Question: I want to align a check box(red highlighted area) According to other respective fields.

This is main method I am using to generate this
'''
public class DialogTesting extends JFrame{
public static void main(String args[])
{
JFrame frame = new JFrame();
frame.setSize(320,250);
frame.setLocation(400,400);
JTextField txtUserName,txtHostName,txtPortNo,txtSID;
JPasswordField txtPassword;
JPanel mainPanel;
JCheckBox chkBoxSaveConnection;
mainPanel = new JPanel();
mainPanel.setBorder(BorderFactory.createEmptyBorder());
mainPanel.setPreferredSize(new Dimension(300, 210));
mainPanel.setLayout(new FlowLayout());
JLabel l_label = null;
txtUserName = new JTextField("K_USERNAME", 15);
txtUserName.putClientProperty("maxlength", 200);
l_label = new JLabel("User Name");
l_label.setPreferredSize(new Dimension(100, 30));
mainPanel.add(l_label);
mainPanel.add(txtUserName);
txtPassword = new JPasswordField("K_PASSWORD", 15);
txtUserName.putClientProperty("maxlength", 200);
l_label = new JLabel("Password");
l_label.setPreferredSize(new Dimension(100, 30));
mainPanel.add(l_label);
mainPanel.add(txtPassword);
txtHostName = new JTextField("K_HOSTNAME", 15);
txtHostName.putClientProperty("maxlength", 200);
l_label = new JLabel("Host Name");
l_label.setPreferredSize(new Dimension(100, 30));
mainPanel.add(l_label);
mainPanel.add(txtHostName);
txtPortNo = new JTextField("K_PORTNO", 15);
l_label = new JLabel("Port Number");
l_label.setPreferredSize(new Dimension(100, 30));
txtPortNo.putClientProperty("maxlength", 200);
mainPanel.add(l_label);
mainPanel.add(txtPortNo);
txtSID = new JTextField("K_SID", 15);
l_label = new JLabel("SID number");
l_label.setPreferredSize(new Dimension(100, 30));
txtPortNo.putClientProperty("maxlength", 200);
mainPanel.add(l_label);
mainPanel.add(txtSID);
chkBoxSaveConnection = new JCheckBox();
l_label = new JLabel("chkBoxSaveConnection");
l_label.setPreferredSize(new Dimension(150, 30));
mainPanel.add(l_label);
mainPanel.add(chkBoxSaveConnection);
mainPanel.setVisible(true);
frame.add(mainPanel);
frame.setVisible(true);
}
}
'''
Here I want to make check box(Red Highlighted area) align according to other fields
I tried this solution to make it align properly
'''
mainPanel.setLayout(new GridLayout());
GridBagConstraints l_bag_constraints = new GridBagConstraints();
l_bag_constraints.fill = GridBagConstraints.HORIZONTAL;
mainPanel.add(jlabel,FieldMapperHelper.getGridBagCompPosition(l_bag_constraints,0,0,10,1,0,10)
);
mainPanel.add(txtUserName
,FieldMapperHelper.getGridBagCompPosition(l_bag_constraints,0,1,10,1,0,10)
);
'''
But in this case it is showing me very small text box.
Please let me know if you want any thing else apart from it.
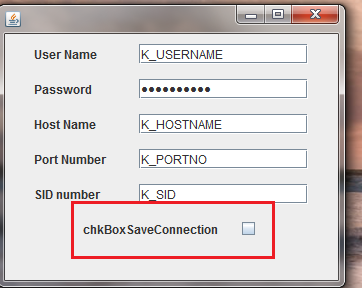
Answer: Ok, so your problem is that you don't use an appropriate LayoutManager and you are also forced to set preferred sizes (you should simply never do that).
Here is an update version of your code which uses 'GridBagLayout' and should works nicely:

'''
import java.awt.GridBagConstraints;
import java.awt.GridBagLayout;
import java.awt.Insets;
import javax.swing.JCheckBox;
import javax.swing.JFrame;
import javax.swing.JLabel;
import javax.swing.JPanel;
import javax.swing.JPasswordField;
import javax.swing.JTextField;
import javax.swing.SwingUtilities;
public class DialogTesting {
protected void initUI() {
JFrame frame = new JFrame();
frame.setDefaultCloseOperation(JFrame.EXIT_ON_CLOSE);
JTextField txtUserName, txtHostName, txtPortNo, txtSID;
JPasswordField txtPassword;
JPanel mainPanel;
JCheckBox chkBoxSaveConnection;
GridBagConstraints firstCol = new GridBagConstraints();
firstCol.weightx = 1.0;
firstCol.anchor = GridBagConstraints.WEST;
firstCol.insets = new Insets(5, 20, 5, 5);
GridBagConstraints lastCol = new GridBagConstraints();
lastCol.gridwidth = GridBagConstraints.REMAINDER;
lastCol.weightx = 1.0;
lastCol.fill = GridBagConstraints.HORIZONTAL;
lastCol.insets = new Insets(5, 5, 5, 20);
mainPanel = new JPanel(new GridBagLayout());
JLabel l_label = null;
txtUserName = new JTextField("K_USERNAME", 15);
txtUserName.putClientProperty("maxlength", 200);
l_label = new JLabel("User Name");
mainPanel.add(l_label, firstCol);
mainPanel.add(txtUserName, lastCol);
txtPassword = new JPasswordField("K_PASSWORD", 15);
txtUserName.putClientProperty("maxlength", 200);
l_label = new JLabel("Password");
mainPanel.add(l_label, firstCol);
mainPanel.add(txtPassword, lastCol);
txtHostName = new JTextField("K_HOSTNAME", 15);
txtHostName.putClientProperty("maxlength", 200);
l_label = new JLabel("Host Name");
mainPanel.add(l_label, firstCol);
mainPanel.add(txtHostName, lastCol);
txtPortNo = new JTextField("K_PORTNO", 15);
l_label = new JLabel("Port Number");
txtPortNo.putClientProperty("maxlength", 200);
mainPanel.add(l_label, firstCol);
mainPanel.add(txtPortNo, lastCol);
txtSID = new JTextField("K_SID", 15);
l_label = new JLabel("SID number");
txtPortNo.putClientProperty("maxlength", 200);
mainPanel.add(l_label, firstCol);
mainPanel.add(txtSID, lastCol);
chkBoxSaveConnection = new JCheckBox();
l_label = new JLabel("chkBoxSaveConnection");
mainPanel.add(l_label, firstCol);
mainPanel.add(chkBoxSaveConnection, lastCol);
frame.add(mainPanel);
frame.pack();
frame.setLocationRelativeTo(null);
frame.setVisible(true);
}
public static void main(String args[]) {
SwingUtilities.invokeLater(new Runnable() {
@Override
public void run() {
new DialogTesting().initUI();
}
});
}
}
'''